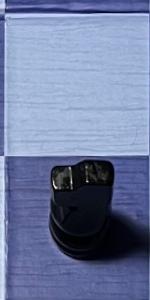
Label: Knight_Black